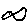
Label: fish